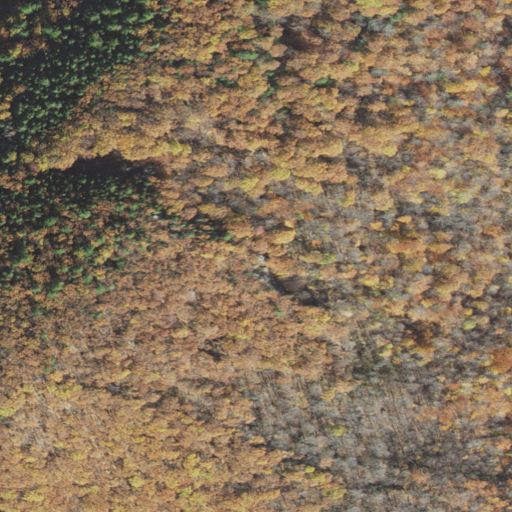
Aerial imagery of mountain in New Hampshire named Pickett Hill containing deciduous forest, mixed forest, and evergreen forest